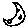
Label: moon